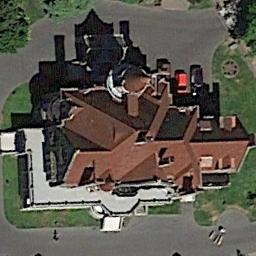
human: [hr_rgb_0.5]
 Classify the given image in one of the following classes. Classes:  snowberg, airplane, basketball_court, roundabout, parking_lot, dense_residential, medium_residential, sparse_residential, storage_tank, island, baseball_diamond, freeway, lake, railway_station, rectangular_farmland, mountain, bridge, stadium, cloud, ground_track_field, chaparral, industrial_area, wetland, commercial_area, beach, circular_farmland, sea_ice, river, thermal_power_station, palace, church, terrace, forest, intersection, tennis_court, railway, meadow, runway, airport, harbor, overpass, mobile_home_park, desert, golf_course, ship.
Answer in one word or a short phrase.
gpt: palace